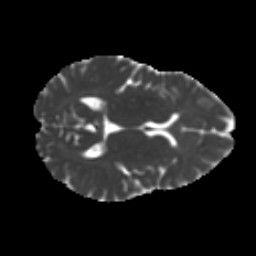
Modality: MD
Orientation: axial
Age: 23
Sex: female
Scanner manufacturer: ge
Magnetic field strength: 3 T
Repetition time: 7.8 s
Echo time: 0.061 s